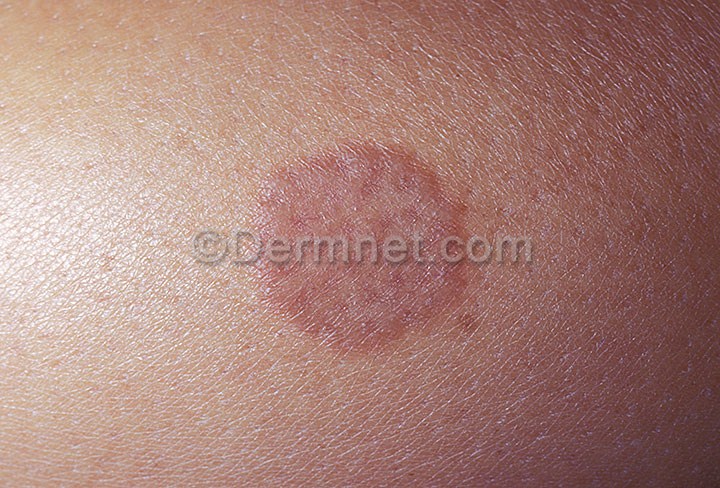
Disease: Systemic Disease